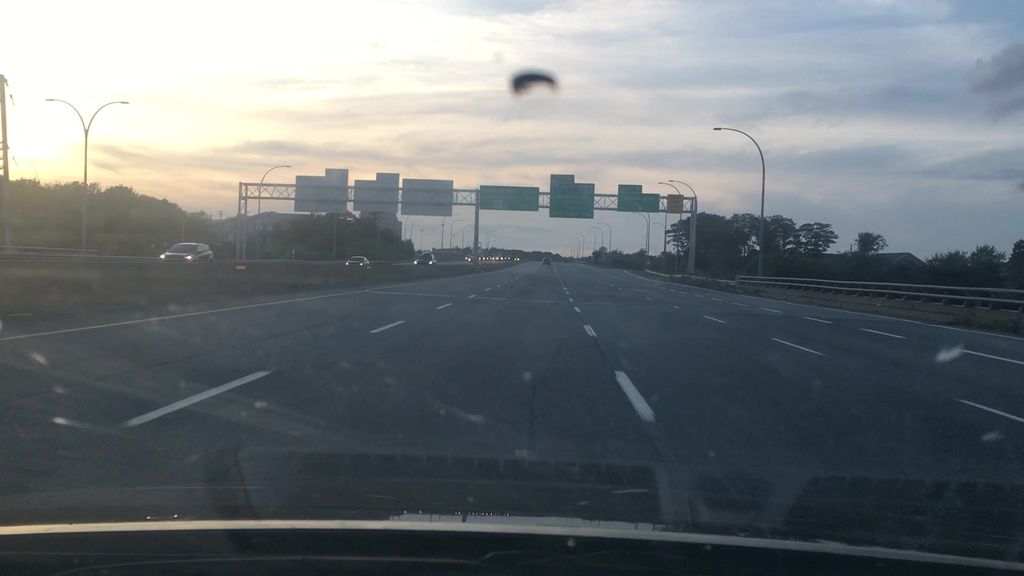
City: halifax